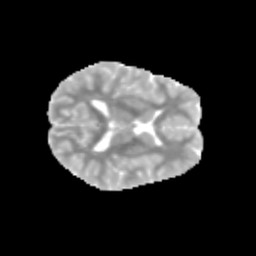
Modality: MD
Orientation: axial
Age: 11
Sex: female
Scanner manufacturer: siemens
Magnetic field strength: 3 T
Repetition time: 3.8 s
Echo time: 0.07 s